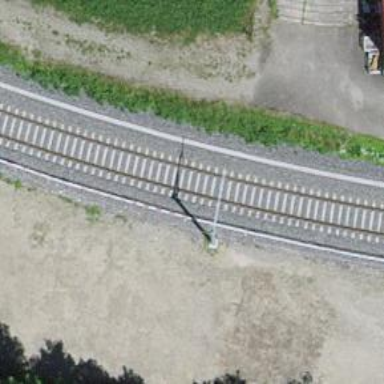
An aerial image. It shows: Single-track railway with electrified contact lines.